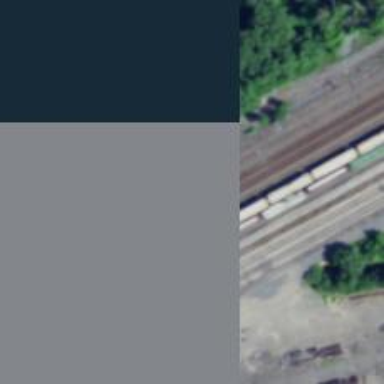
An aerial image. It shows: Railway siding with rails.